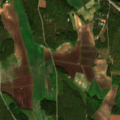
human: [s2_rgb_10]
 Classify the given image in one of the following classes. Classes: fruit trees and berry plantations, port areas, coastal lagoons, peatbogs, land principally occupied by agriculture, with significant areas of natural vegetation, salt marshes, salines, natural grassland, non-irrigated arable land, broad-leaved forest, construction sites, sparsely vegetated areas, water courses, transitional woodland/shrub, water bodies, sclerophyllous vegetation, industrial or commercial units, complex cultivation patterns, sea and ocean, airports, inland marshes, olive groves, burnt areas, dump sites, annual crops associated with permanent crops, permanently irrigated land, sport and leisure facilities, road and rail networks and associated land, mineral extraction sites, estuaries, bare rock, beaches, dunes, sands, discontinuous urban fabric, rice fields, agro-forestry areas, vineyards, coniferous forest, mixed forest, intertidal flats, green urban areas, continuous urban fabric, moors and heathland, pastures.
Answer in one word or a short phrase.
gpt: non-irrigated arable land, land principally occupied by agriculture, with significant areas of natural vegetation, coniferous forest